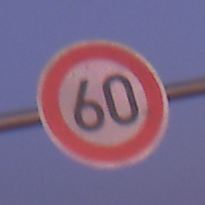
Verkehrszeichen: Geschwindigkeit60
Umgebung: Outdoor, Nature
Tageszeit: Dawn
Wetter: PartlyCloudy
Licht: Natural
Jahreszeit: NotSpecified
Kontrast: MediumContrast